Interaction volume radius: 10 \u00c5
Interaction volume height: 15 \u00c5
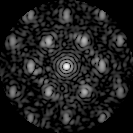
Disorder parameter: 0.4734